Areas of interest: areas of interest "Chengdu Hua Yang Logistics Co., Ltd."
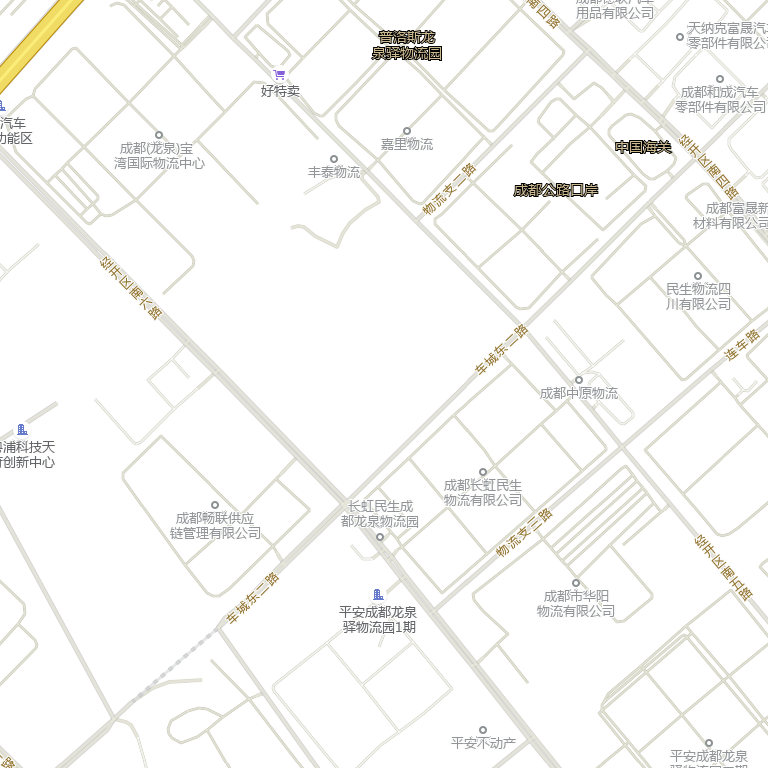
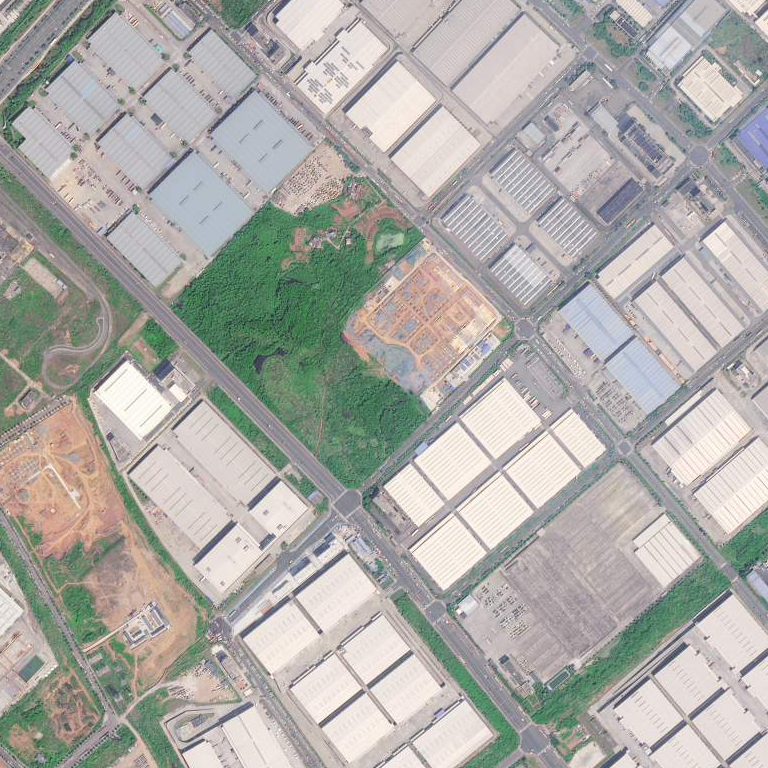